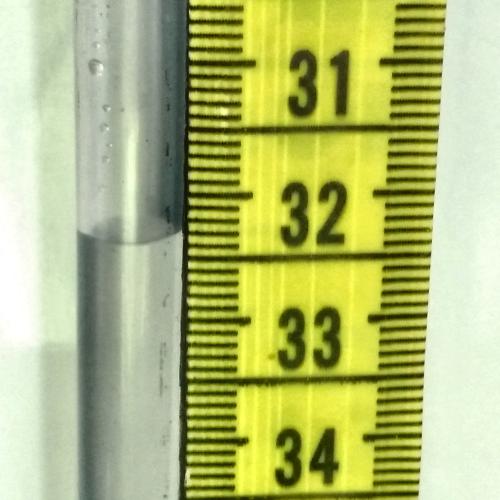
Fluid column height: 32.3 cm